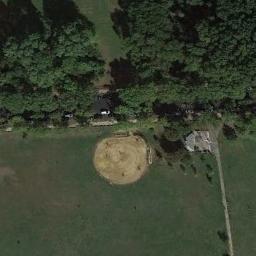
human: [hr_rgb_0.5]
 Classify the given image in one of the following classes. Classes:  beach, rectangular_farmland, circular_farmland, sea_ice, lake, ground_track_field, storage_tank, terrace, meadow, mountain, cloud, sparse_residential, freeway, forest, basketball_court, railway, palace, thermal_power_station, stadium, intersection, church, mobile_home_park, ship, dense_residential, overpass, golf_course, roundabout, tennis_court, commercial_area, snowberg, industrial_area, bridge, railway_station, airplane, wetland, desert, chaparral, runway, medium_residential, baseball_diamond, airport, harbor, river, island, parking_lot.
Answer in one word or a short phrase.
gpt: baseball_diamond